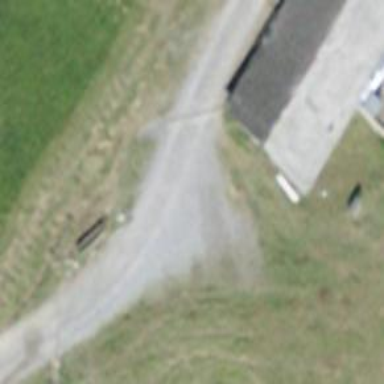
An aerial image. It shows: Gravel service road.